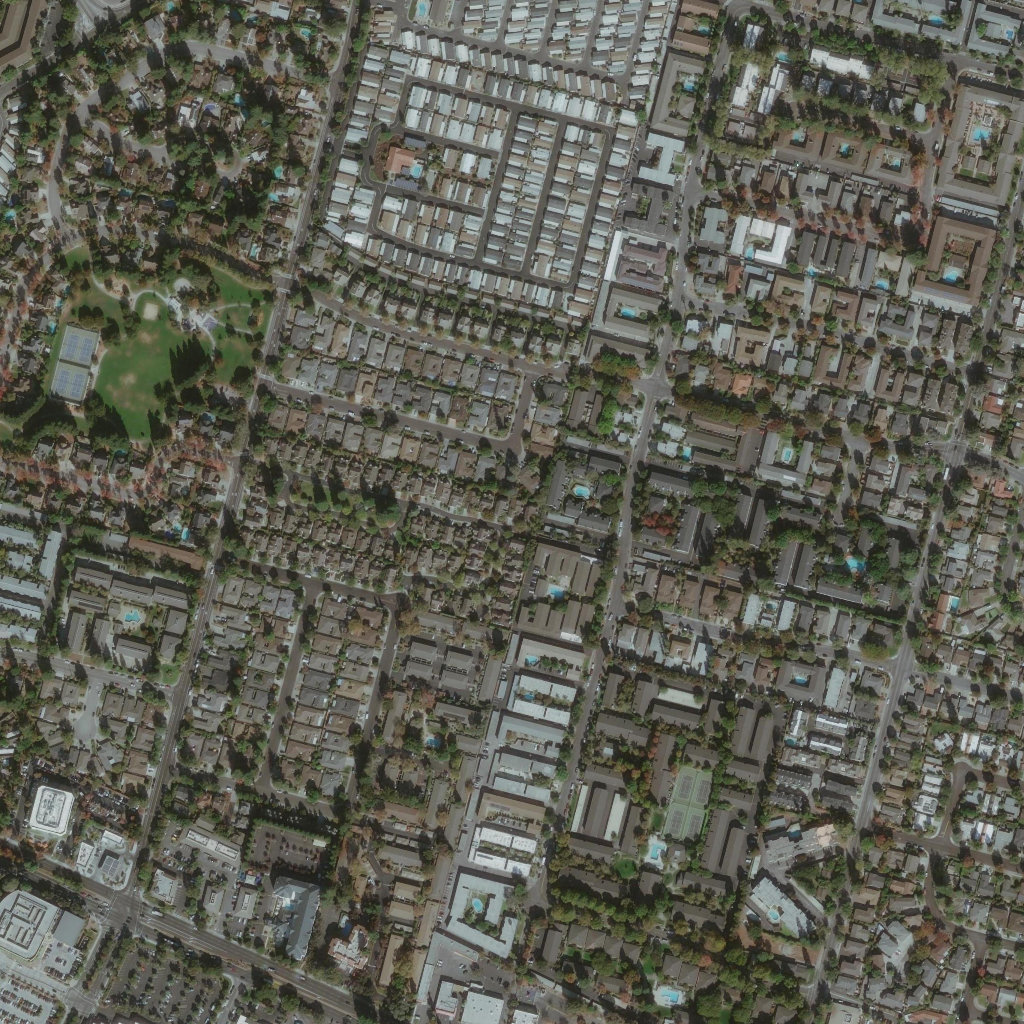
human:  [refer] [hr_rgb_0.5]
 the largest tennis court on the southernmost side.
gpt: <box>[[64, 74, 70, 82, 0]]</box>